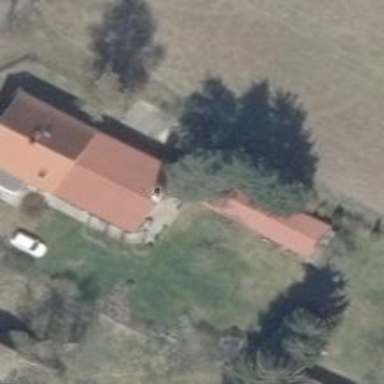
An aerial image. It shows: Residential building with gabled roof.